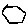
Label: hexagon